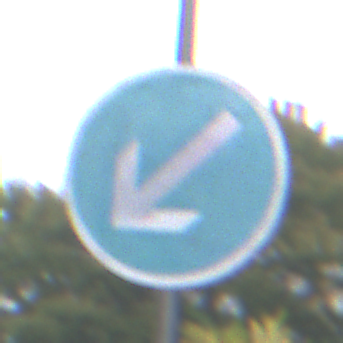
Verkehrszeichen: VorgeschriebeneVorbeifahrtLinks
Umgebung: Outdoor, Urban
Tageszeit: MorningAfternoon
Wetter: Overcast
Licht: Natural
Jahreszeit: NotSpecified
Kontrast: LowContrast